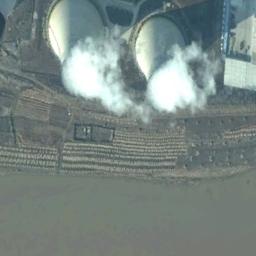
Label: thermal_power_station